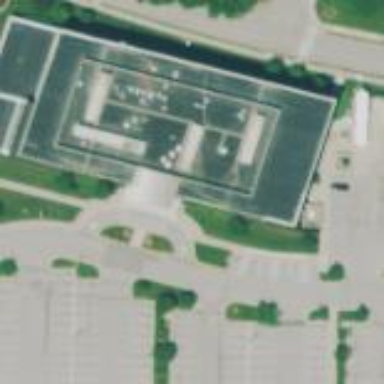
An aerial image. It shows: Hospital building.